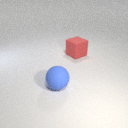
large blue rubber sphere to the left of large red rubber cube